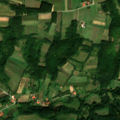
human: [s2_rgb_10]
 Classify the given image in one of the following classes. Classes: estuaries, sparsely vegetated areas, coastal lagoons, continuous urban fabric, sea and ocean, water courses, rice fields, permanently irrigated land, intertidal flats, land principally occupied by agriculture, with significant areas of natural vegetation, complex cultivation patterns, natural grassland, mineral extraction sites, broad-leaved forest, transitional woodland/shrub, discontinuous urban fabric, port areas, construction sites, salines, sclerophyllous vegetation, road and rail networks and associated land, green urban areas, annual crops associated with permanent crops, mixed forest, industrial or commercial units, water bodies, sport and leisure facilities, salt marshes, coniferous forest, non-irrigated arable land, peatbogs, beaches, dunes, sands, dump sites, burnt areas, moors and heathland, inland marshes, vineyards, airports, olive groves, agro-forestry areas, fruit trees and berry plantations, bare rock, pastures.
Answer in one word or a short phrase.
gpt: complex cultivation patterns, land principally occupied by agriculture, with significant areas of natural vegetation, broad-leaved forest